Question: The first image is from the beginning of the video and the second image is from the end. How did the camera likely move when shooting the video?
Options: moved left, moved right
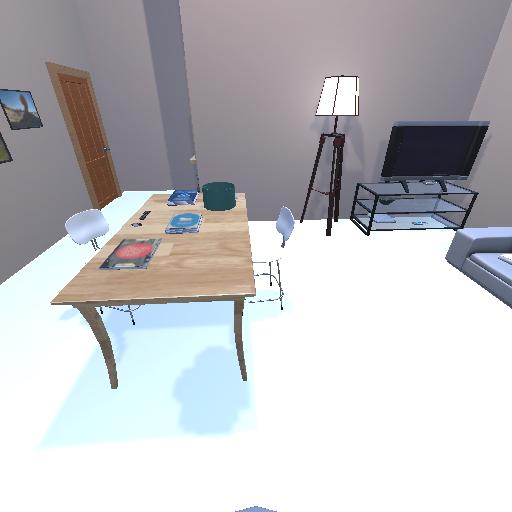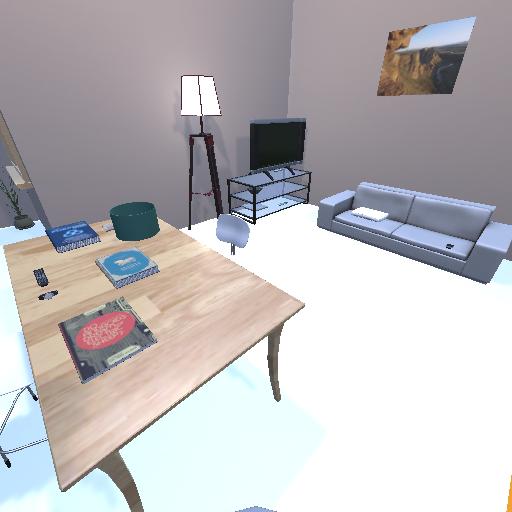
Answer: moved left